Question: So what is happening in the code below is I am grabbing highscore data from a game at this link:
'http://hiscore.runescape.com/index_lite.ws?player='
Everything works fine when using a correct username at the end of the url, such as "n0tch". But when the username doesn't exist, it displays the game's website. What I need is a way to check if the string exists on the page.
Error I am getting:
To help yourself better understand, I would try entering these urls into your browser:
Existing & working username:
'http://hiscore.runescape.com/index_lite.ws?player=n0tch'
Non-existing & throws an error when called in PHP:
'http://hiscore.runescape.com/index_lite.ws?player=asdfse123d'
I need to add some kind of error checking statement around the foreach loop. Currently I am trying to get the response code of the site but it is 200 every time.
Code:
'''
<?php
$rsn=$_GET["rsn"];
$stats=array("Overall","Attack","Defence","Strength","Hitpoints","Ranged","Prayer","Magic","Cooking","Woodcutting","Fletching","Fishing","Firemaking","Crafting","Smithing","Mining","Herblore","Agility","Thieving","Slayer","Farming","Runecrafting","Hunter","Construction","Summoning","Dungeoneering","Duel Tournament","Bounty Hunters","Bounty Hunters Rougue","Fist Of Guthix","Mobilising Armies");
$url="http://hiscore.runescape.com/index_lite.ws?player=".$rsn;
$a="0";
echo "<pre>Showing Stats for: ".$rsn."
";
echo "<center>
<table>
<tr>
<th>Skill</th>
<th>Rank</th>
<th>Level</th>
<th>Experience</th>
</tr>";
// var_dump($http_response_header);
var_dump(http_response_code());
if (http_response_code(200)) {
$data=explode(chr(10),file_get_contents($url));
foreach ($data as $value) {
if ($a<26) {
$value=str_replace(",","</td><td>",$value);
$pic = "<img class='img-resize' src='./img/skills/".$stats[$a].".png'>";
echo "<tr><td id='firstRow'>".$pic."&nbsp;".$stats[$a].":</td> ".str_replace("-1 -1","Not Ranked",str_replace("-1 -1 -1","Not Ranked","<td>".$value."</td></tr>"))."
";
}
$a++;
}
echo "</table></center>";
echo "Done";
} else {
echo "didn't work";
}
?>
'''
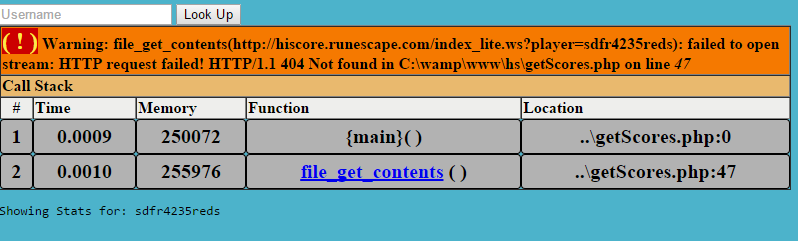
Answer: Here is simple function that checks against response headers by 'get_headers()'
'''
function getHeadersCheck($url)
{
$getHeaders=@get_headers($url);
if(is_array($getHeaders))
{
$intersect = array('HTTP/1.0 200 OK','HTTP/1.1 200 OK');
$result = array_intersect($intersect, $getHeaders);
}
if(isset($result) && is_array($result))
return((empty($result) || count($result)===0) ? false:true);
else return false;
}
'''
And here is how Your code migh look like with this function...
'''
$rsn=$_GET["rsn"];
$url="http://hiscore.runescape.com/index_lite.ws?player=".$rsn;
if(getHeadersCheck($url))
{
$data=explode(chr(10),file_get_contents($url));
}
else $data = null;
if($data === null) echo 'Sorry, can't display results';
else
if (is_array($data))
{
$stats = '(Whatever stats should represent.. )';
foreach($data as $value)
{
// Do whatever You want to do..
}
}
'''